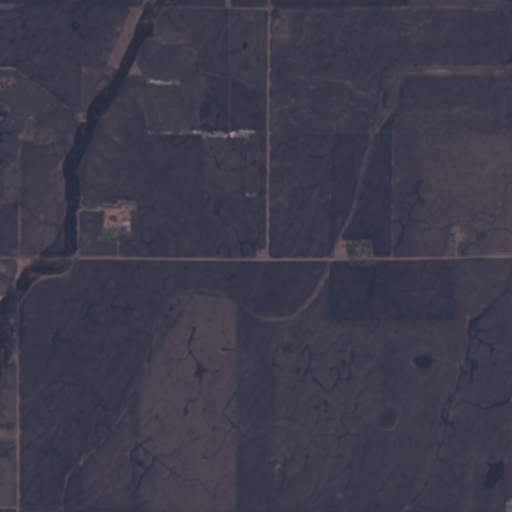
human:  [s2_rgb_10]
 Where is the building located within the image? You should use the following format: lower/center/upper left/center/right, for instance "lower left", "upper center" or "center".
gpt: The building is located in the center of the image.
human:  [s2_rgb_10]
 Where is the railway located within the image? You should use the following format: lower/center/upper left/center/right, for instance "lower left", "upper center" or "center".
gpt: The railway is located in the right of the image.
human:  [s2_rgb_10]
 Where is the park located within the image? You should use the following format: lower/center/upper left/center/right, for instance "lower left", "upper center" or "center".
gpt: There is no park in the image.